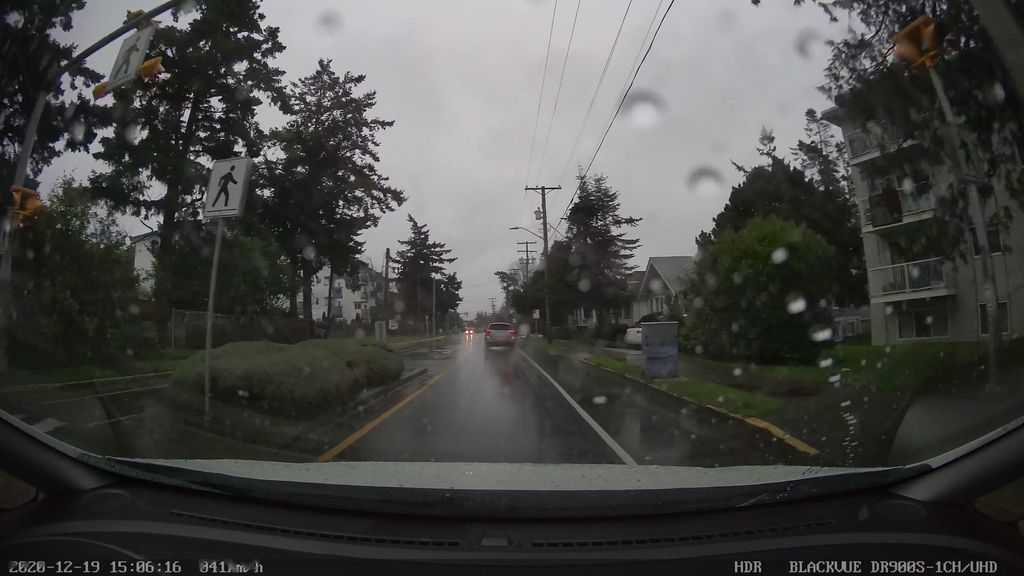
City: victoria